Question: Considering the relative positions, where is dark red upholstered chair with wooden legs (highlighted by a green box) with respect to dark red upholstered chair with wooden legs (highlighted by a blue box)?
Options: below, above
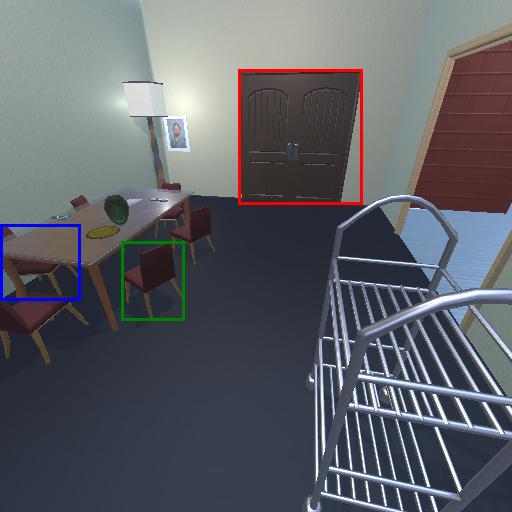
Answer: below